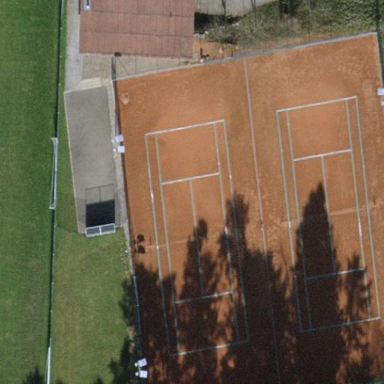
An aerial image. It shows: Tennis court on pitch.